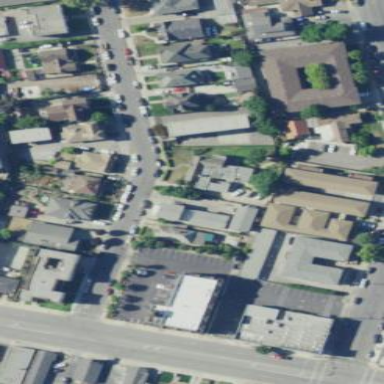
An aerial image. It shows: Sidewalk.